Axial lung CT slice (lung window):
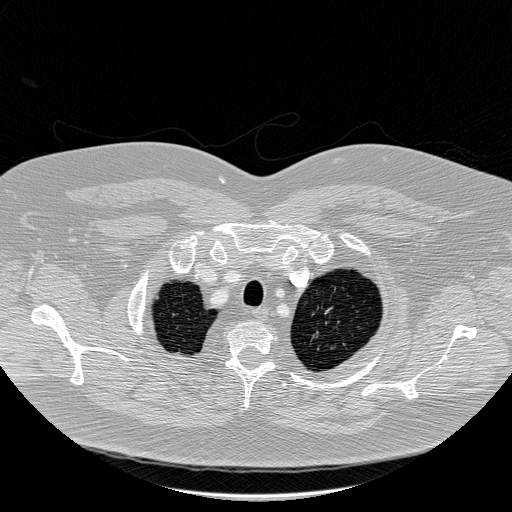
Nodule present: no